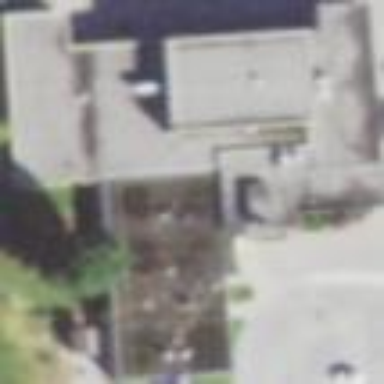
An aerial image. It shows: School building.